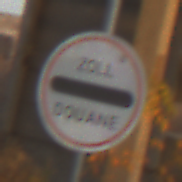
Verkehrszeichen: Zollstelle
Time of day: SunriseSunset
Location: Roofed (Suburban)
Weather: Clear
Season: NotSpecified
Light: Natural